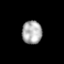
Tissue: skin
Cell type: Epithelial cells
Senescence score: 0.2262
Nuclear area (px): 454
Mean DAPI intensity: 172.328